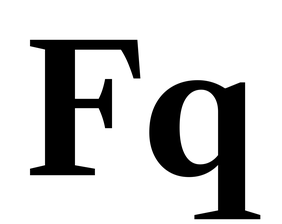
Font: LibreCaslonText_Bold